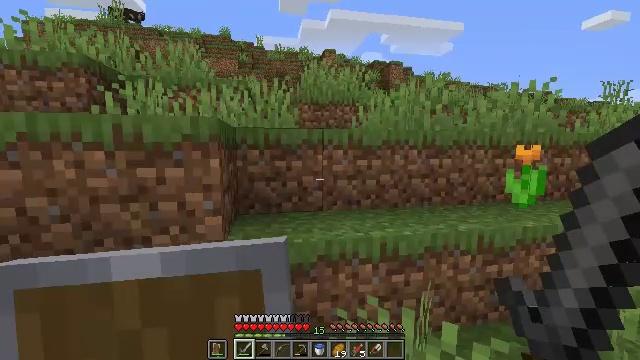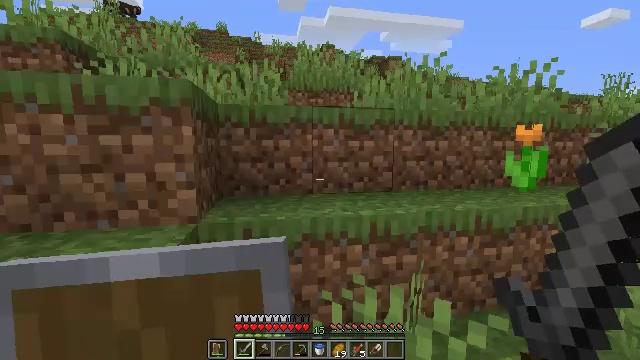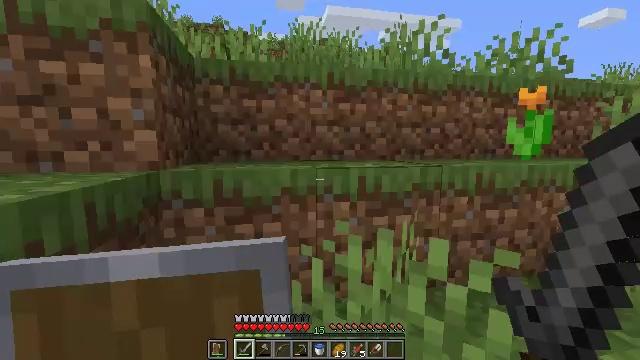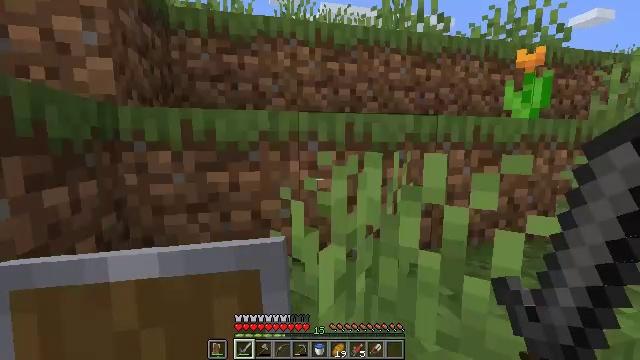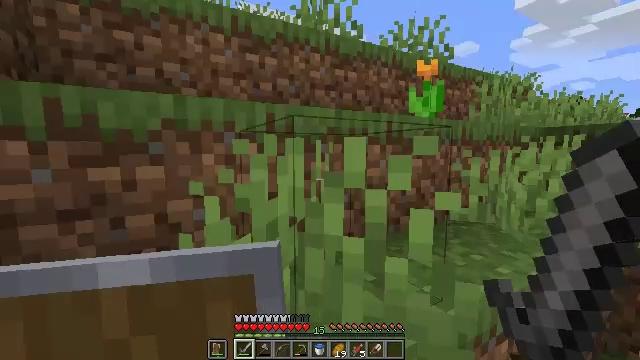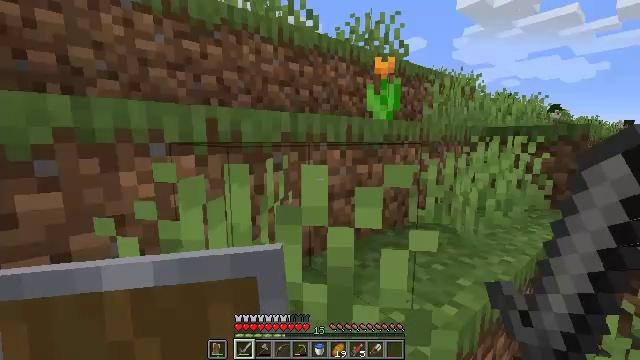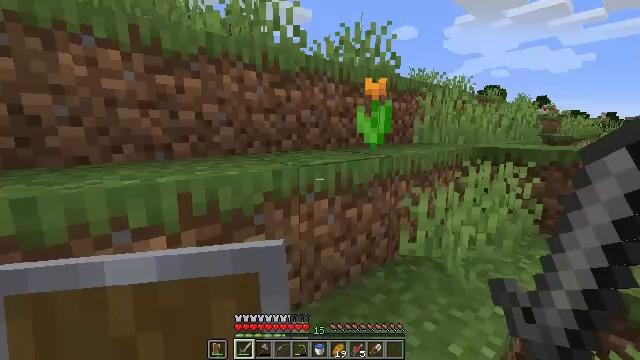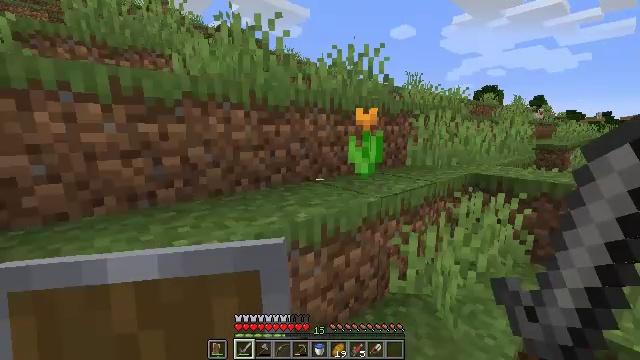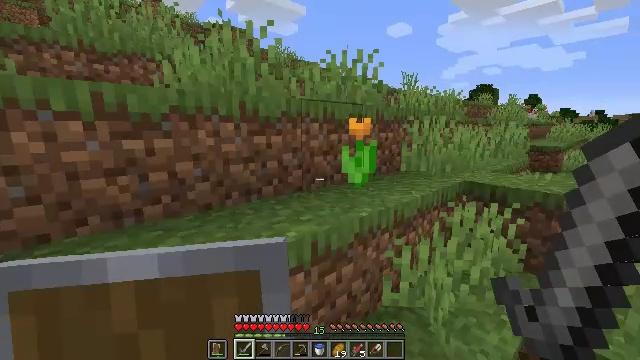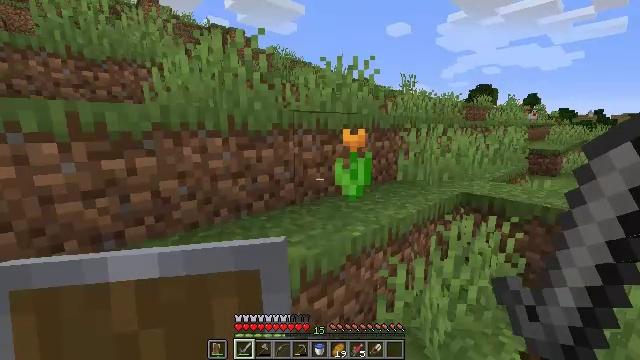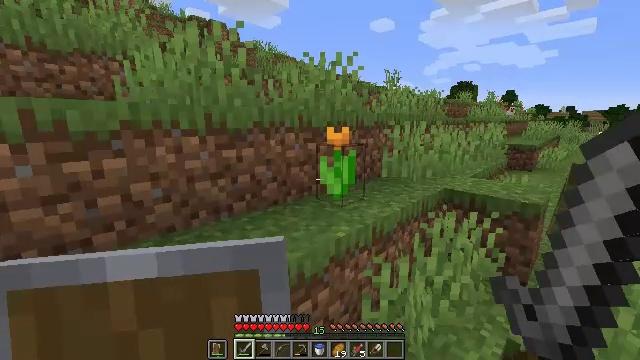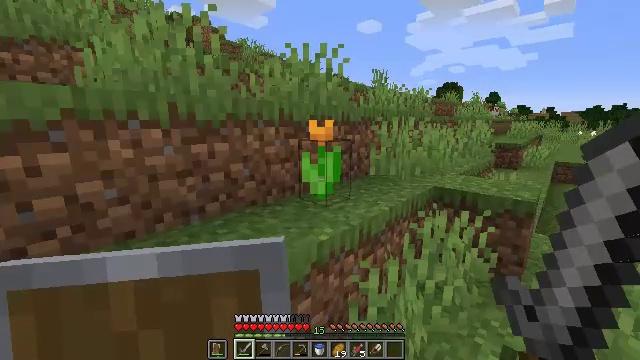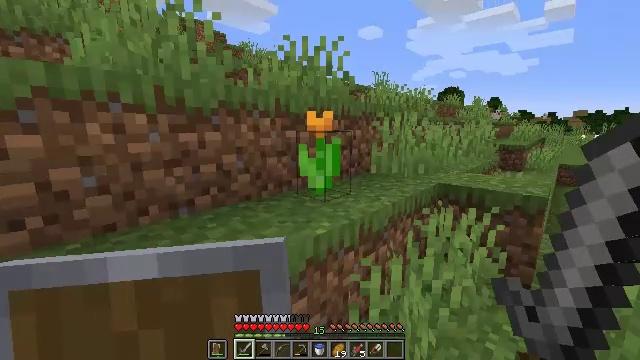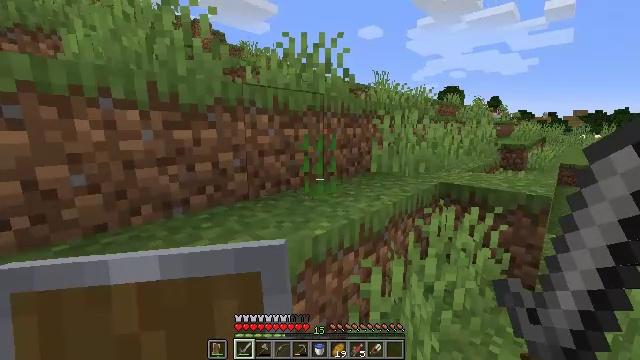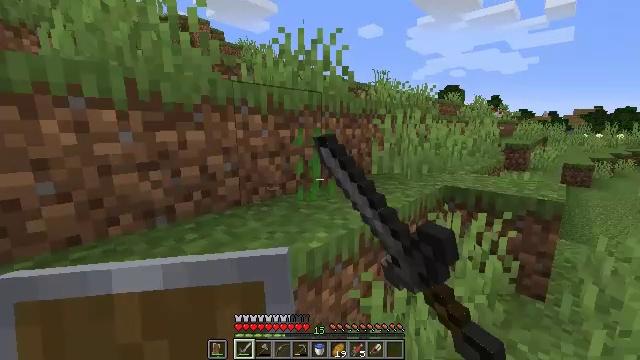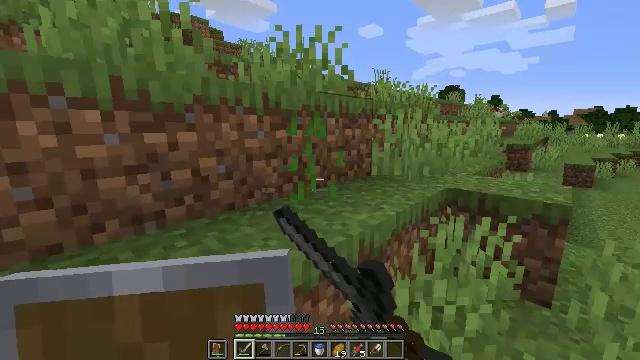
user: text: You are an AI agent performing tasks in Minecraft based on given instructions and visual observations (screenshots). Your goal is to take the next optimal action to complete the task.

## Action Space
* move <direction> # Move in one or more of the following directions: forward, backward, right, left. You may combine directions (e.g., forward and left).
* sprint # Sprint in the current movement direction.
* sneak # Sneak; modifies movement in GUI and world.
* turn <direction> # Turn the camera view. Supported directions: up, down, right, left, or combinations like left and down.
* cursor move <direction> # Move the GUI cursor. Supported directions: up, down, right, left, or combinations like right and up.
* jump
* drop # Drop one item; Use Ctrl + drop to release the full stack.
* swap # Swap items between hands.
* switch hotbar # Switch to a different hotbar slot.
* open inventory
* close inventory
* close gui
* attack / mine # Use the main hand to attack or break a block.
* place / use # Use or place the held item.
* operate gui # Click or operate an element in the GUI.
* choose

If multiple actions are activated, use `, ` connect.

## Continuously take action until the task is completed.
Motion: motion action
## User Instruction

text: Gather the bright orange tulip.
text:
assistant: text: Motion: move forward
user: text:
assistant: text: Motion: move forward
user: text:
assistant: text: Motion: move forward, turn right
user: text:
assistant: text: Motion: move forward, turn right
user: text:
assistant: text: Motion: move forward, turn right and down, jump
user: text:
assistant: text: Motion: move forward, turn right and down, jump
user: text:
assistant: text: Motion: move forward, jump
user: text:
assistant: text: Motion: move forward, jump
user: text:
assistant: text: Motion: move forward
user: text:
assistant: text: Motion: move forward, turn right
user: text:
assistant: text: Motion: move forward, turn right
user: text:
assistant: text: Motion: move forward, turn up
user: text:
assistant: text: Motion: move forward, attack / mine
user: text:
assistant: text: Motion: attack / mine
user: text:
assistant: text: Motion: no_op
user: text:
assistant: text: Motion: no_op
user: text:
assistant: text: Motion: move forward
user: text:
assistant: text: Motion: move forward, jump
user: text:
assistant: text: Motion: move forward, turn down, jump
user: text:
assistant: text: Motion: move forward, turn left and down, jump
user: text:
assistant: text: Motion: move forward, turn left and down, jump
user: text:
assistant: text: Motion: move forward, turn right and down
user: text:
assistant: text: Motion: move forward, turn right and down
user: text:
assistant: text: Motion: move forward, turn right and down
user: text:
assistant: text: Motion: move forward, turn right and down
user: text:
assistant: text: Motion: move forward, turn right and up
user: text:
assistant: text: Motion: move forward, turn right and up
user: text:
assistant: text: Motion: move forward, turn right and up
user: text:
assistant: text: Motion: move forward, turn right and up
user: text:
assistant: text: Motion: move forward, turn right and up